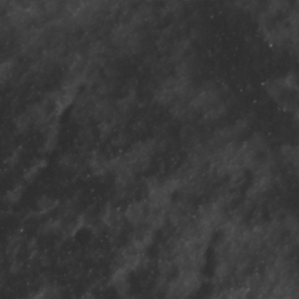
Label: non_frost